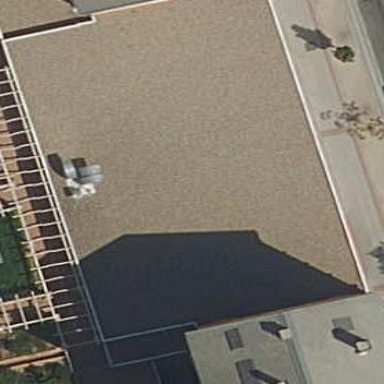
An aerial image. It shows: Residential building.